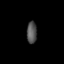
Tissue: lung
Cell type: Endothelial cells
Senescence score: 0.688
Nuclear area (px): 215
Mean DAPI intensity: 82.391